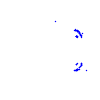
Particle: pion